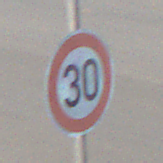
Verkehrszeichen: Geschwindigkeit30
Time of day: Midday
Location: Outdoor (Urban)
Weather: Clear
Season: NotSpecified
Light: Natural